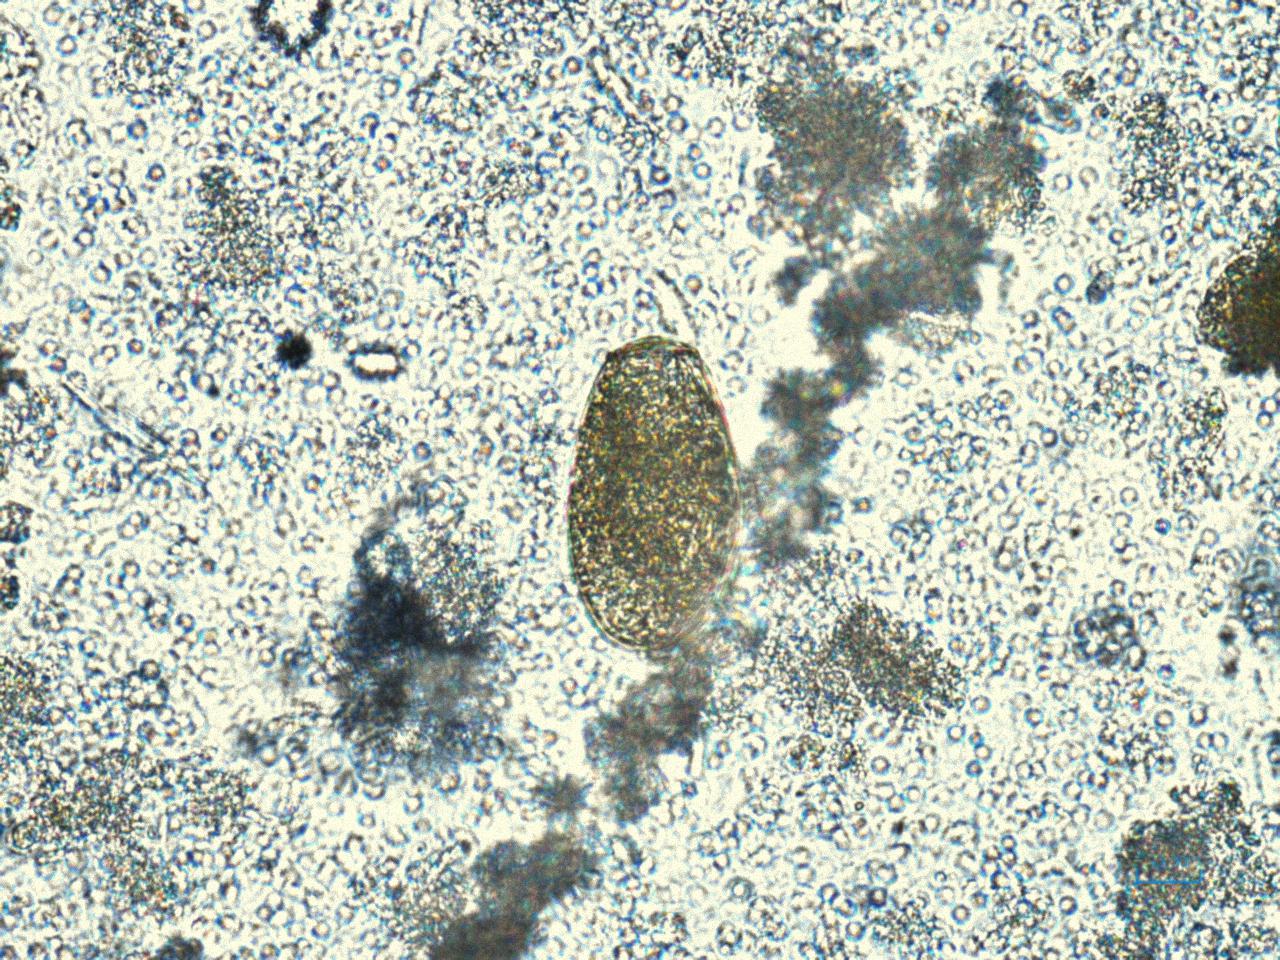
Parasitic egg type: Paragonimus spp